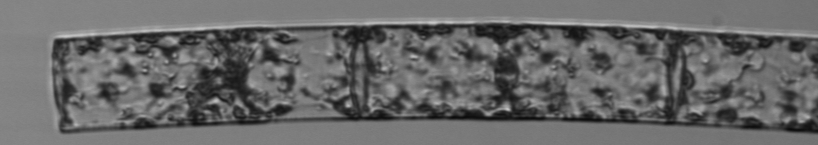
Label: Guinardia_flaccida